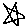
Label: star